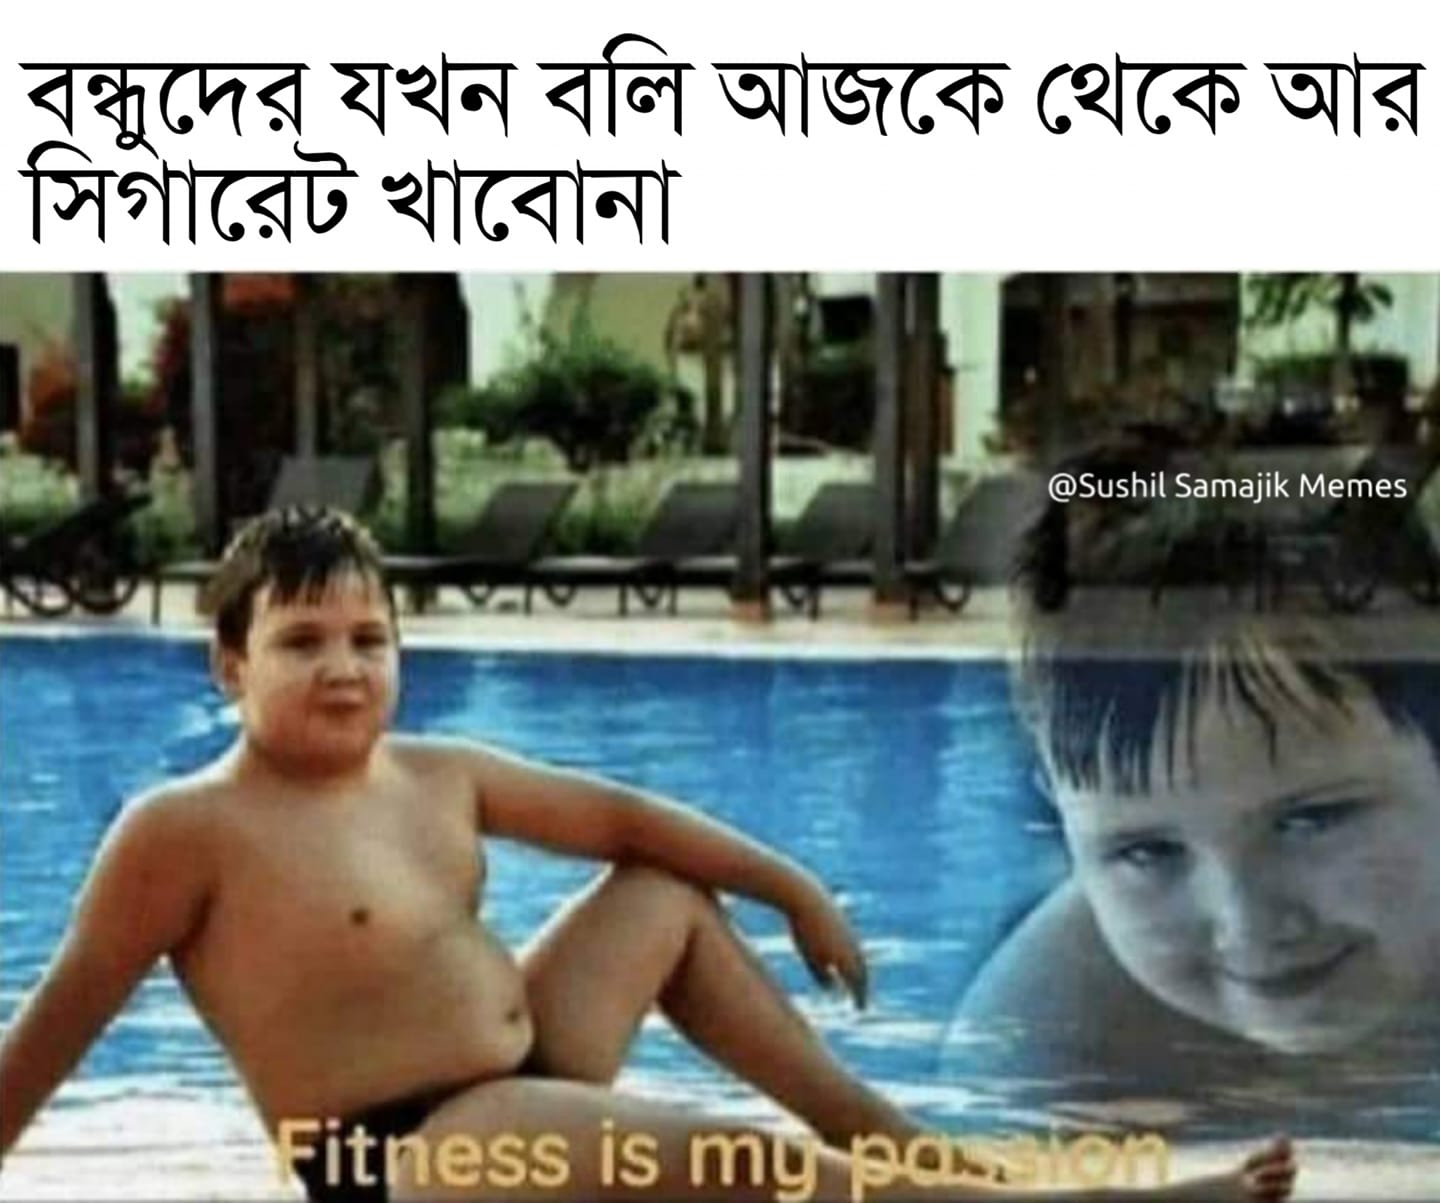
Caption: বন্ধুদের যখন বলি আজকে থেকে আর সিগারেট খাবোনা    Fitness is my passion
Label: non-hate